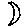
Label: moon